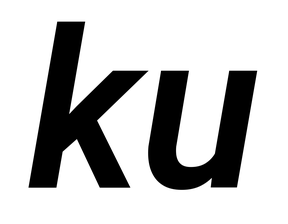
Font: Roboto-Italic_SemiBold_Italic